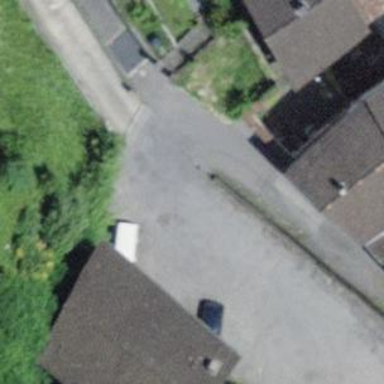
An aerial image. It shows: Asphalt road in residential area.